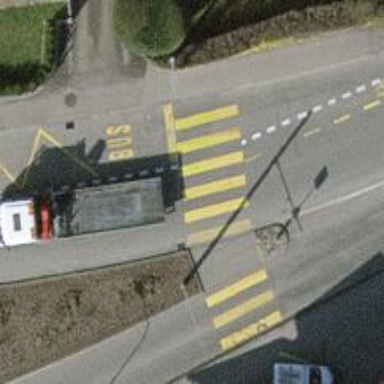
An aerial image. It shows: Secondary road with asphalt surface and trolley wire.